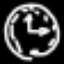
Label: clock